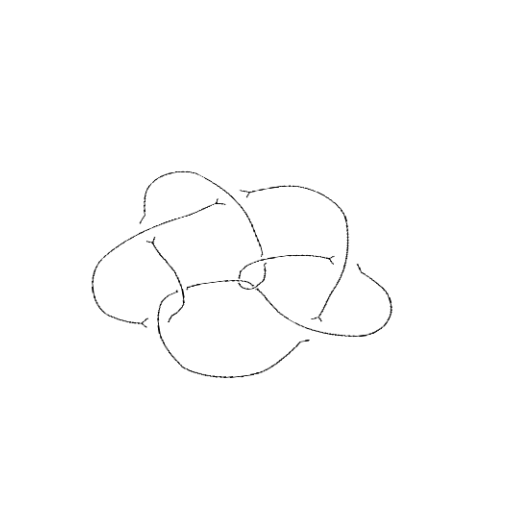
Crossing number: 9